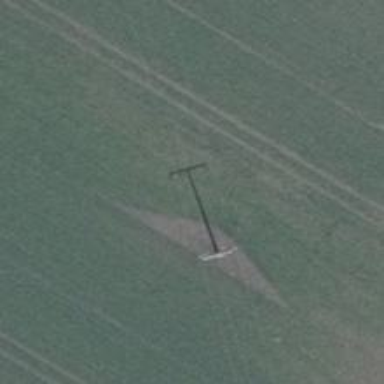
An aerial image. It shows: Minor power line.